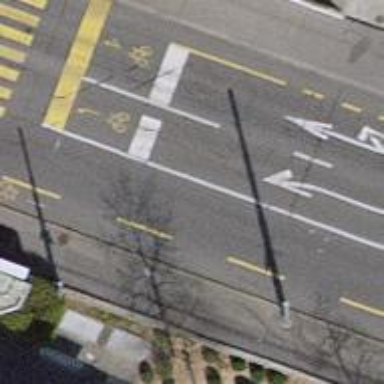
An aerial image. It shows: Road with traffic signals.